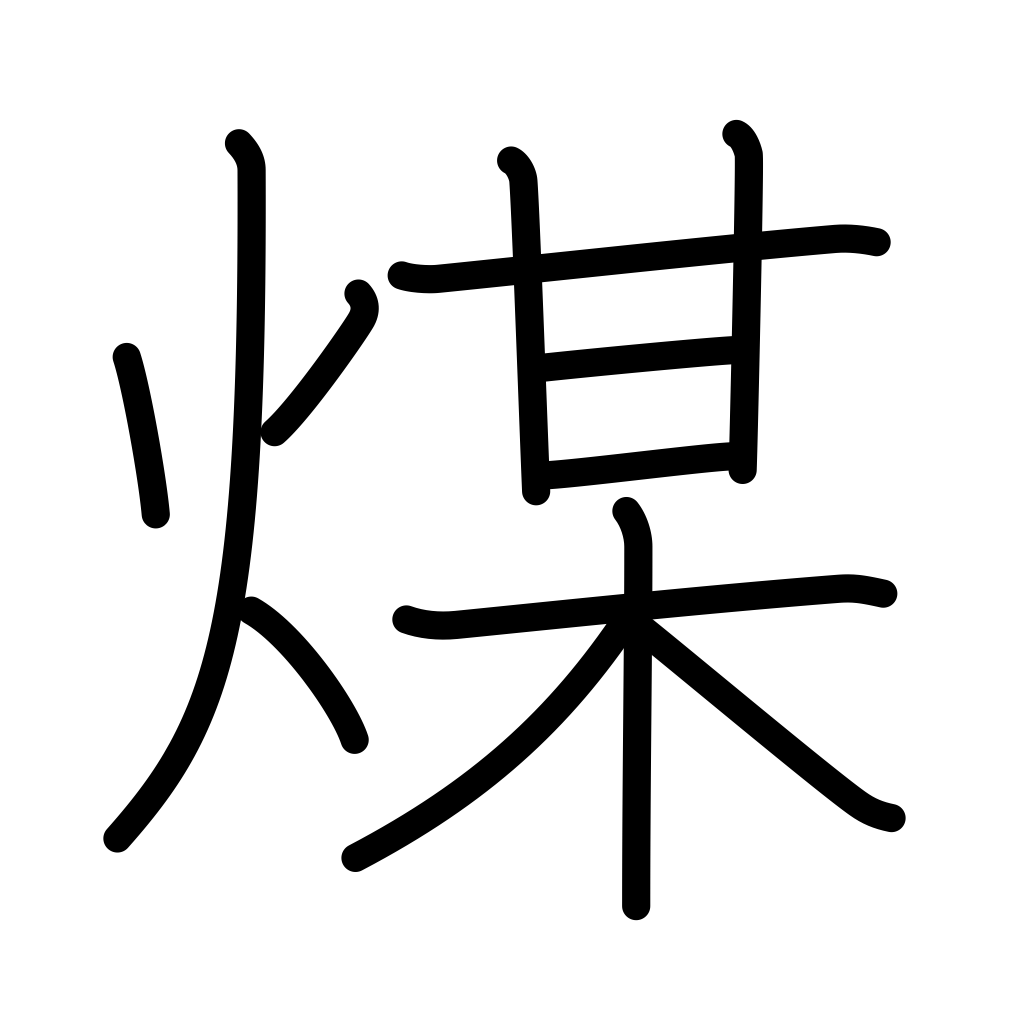
Meaning: soot, smoke dried